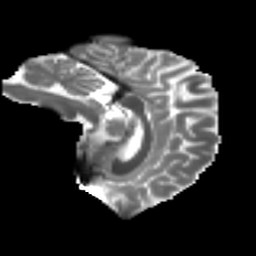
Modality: T2w
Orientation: sagittal
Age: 22
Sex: male
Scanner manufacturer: ge
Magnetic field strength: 3 T
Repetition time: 7.8 s
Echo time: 0.0606 s